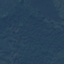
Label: Forest